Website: apple
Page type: billing-address
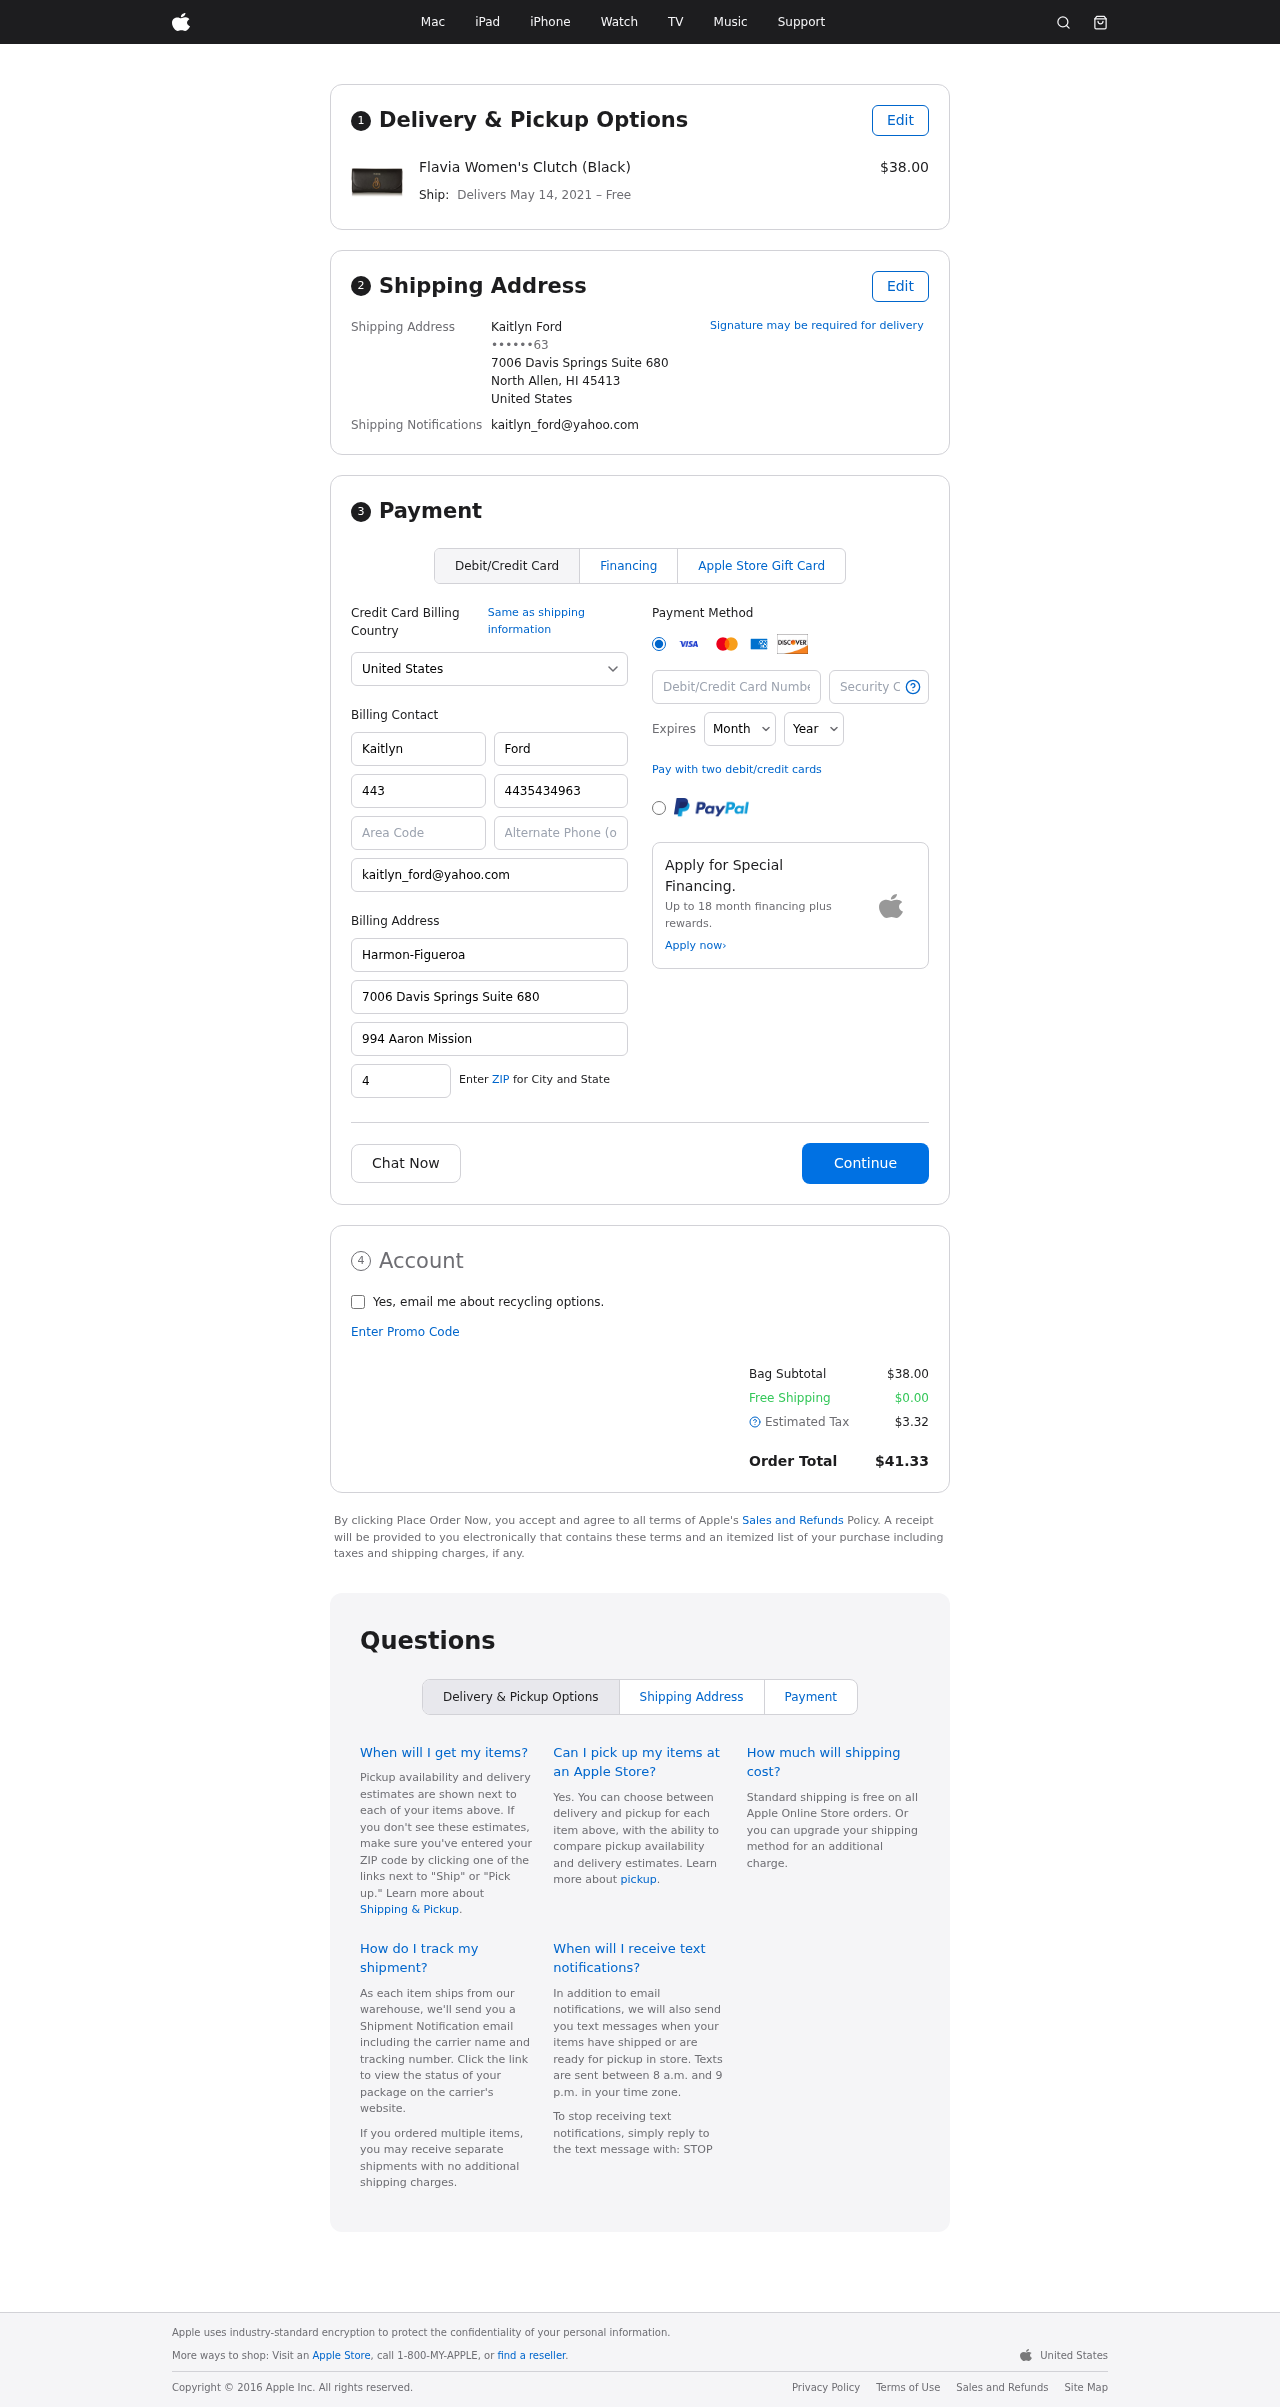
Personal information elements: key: PII_CARD_CVV
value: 2890
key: PII_CARD_EXPIRY_MONTH
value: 08
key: PII_CARD_EXPIRY_YEAR
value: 28
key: PII_CARD_NUMBER
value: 3443 2466 3325 453
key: PII_CITY_STATE_ZIP
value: North Allen, HI 45413
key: PII_COUNTRY
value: United States
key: PII_EMAIL
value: kaitlyn_ford@yahoo.com
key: PII_FULLNAME
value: Kaitlyn Ford
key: PII_STREET
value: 7006 Davis Springs Suite 680
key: PII_PHONE_MASKED
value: ••••••63
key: PII_BILLING_FIRSTNAME
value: Kaitlyn
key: PII_BILLING_LASTNAME
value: Ford
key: PII_BILLING_PHONE_AREA
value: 443
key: PII_BILLING_PHONE
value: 4435434963
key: PII_BILLING_EMAIL
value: kaitlyn_ford@yahoo.com
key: PII_BILLING_COMPANY
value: Harmon-Figueroa
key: PII_BILLING_STREET
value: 7006 Davis Springs Suite 680
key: PII_BILLING_STREET2
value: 994 Aaron Mission
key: PII_BILLING_POSTCODE
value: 45413
Product elements: key: PRODUCT1_NAME
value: Flavia Women's Clutch (Black)
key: PRODUCT1_PRICE
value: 38
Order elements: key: ORDER_DELIVERY_DATE
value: May 14, 2021
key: ORDER_SUBTOTAL
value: $38.00
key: ORDER_SHIPPING_COST
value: $0.00
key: ORDER_TAX
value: $3.32
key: ORDER_TOTAL
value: $41.33